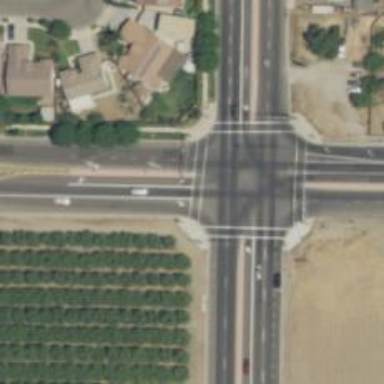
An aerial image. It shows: Crossing on the road with line markings.